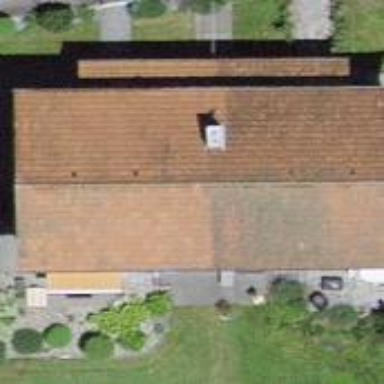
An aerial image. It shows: Residential building.